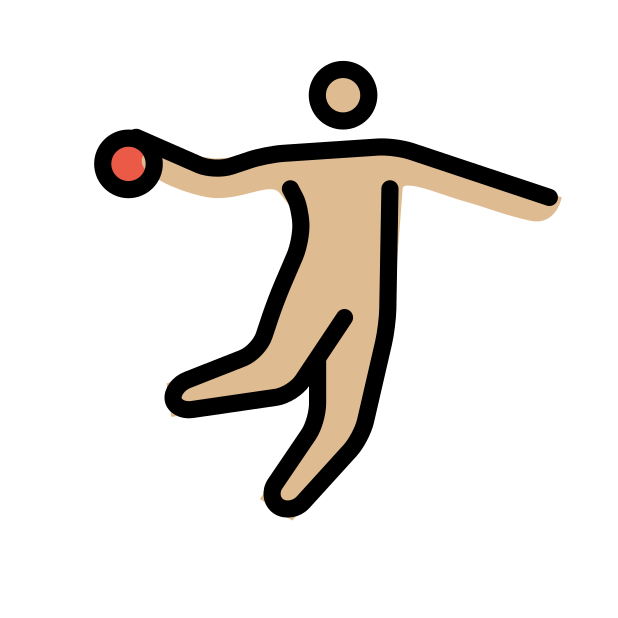
person playing handball: medium-light skin tone